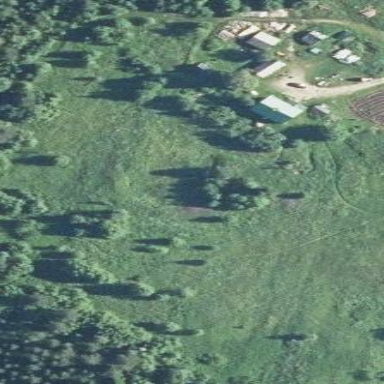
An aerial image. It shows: Beautiful meadow.